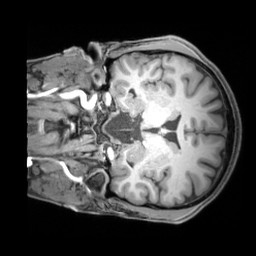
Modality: T1w
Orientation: coronal
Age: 26
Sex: male
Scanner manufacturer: siemens
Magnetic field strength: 3 T
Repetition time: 1.97 s
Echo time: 0.00206 s